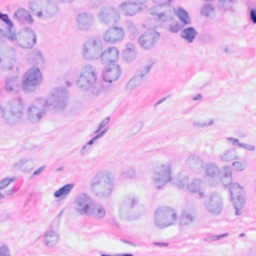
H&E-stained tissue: Breast